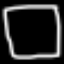
Label: square